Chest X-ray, PA view. Patient: 63 years old, sex M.
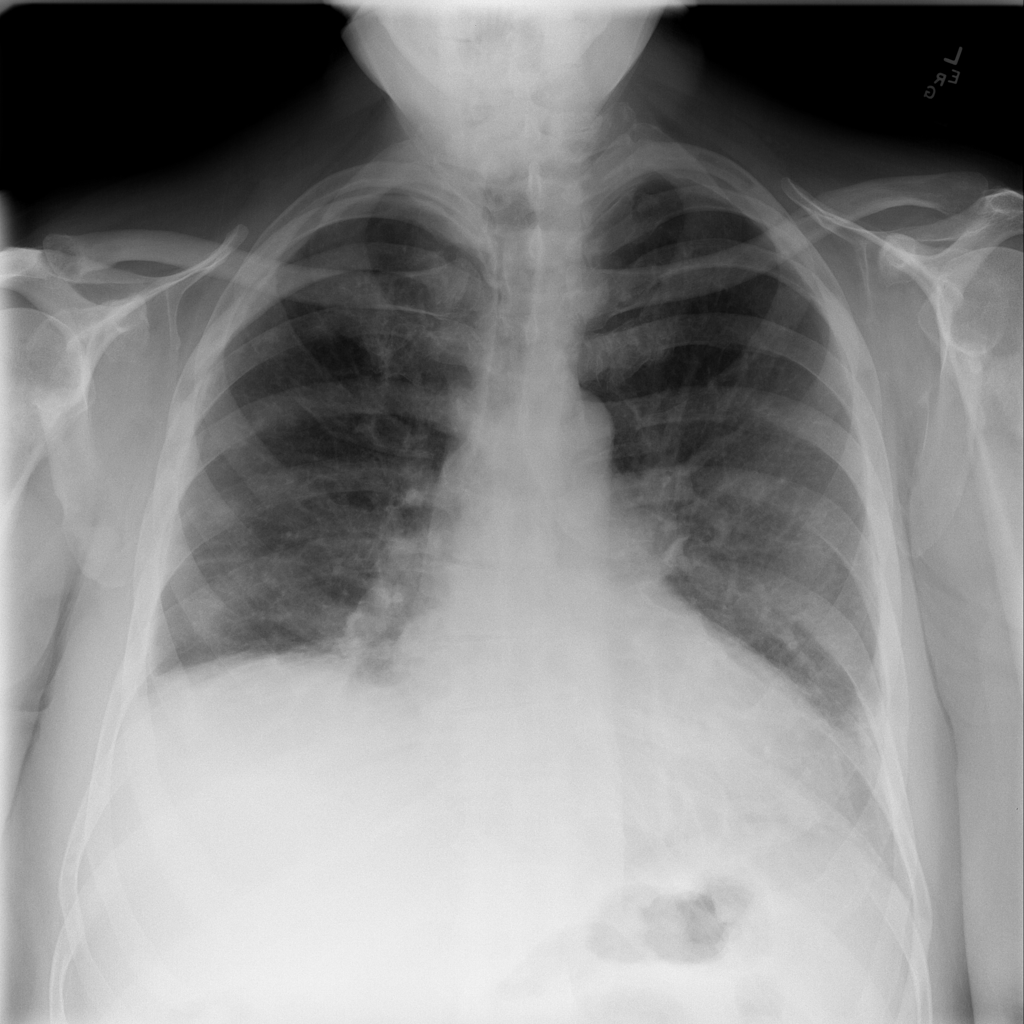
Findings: Atelectasis, Effusion